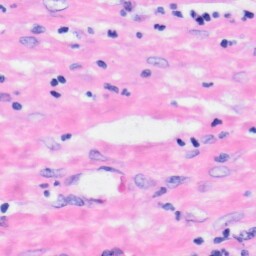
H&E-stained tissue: Liver